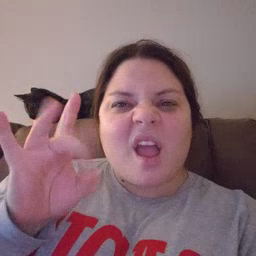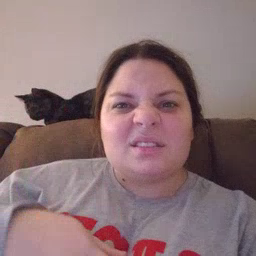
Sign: hate